Field crop: tomato
Growth stage: 2
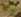
Species: solanum